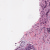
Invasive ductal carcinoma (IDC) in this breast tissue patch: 0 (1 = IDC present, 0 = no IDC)